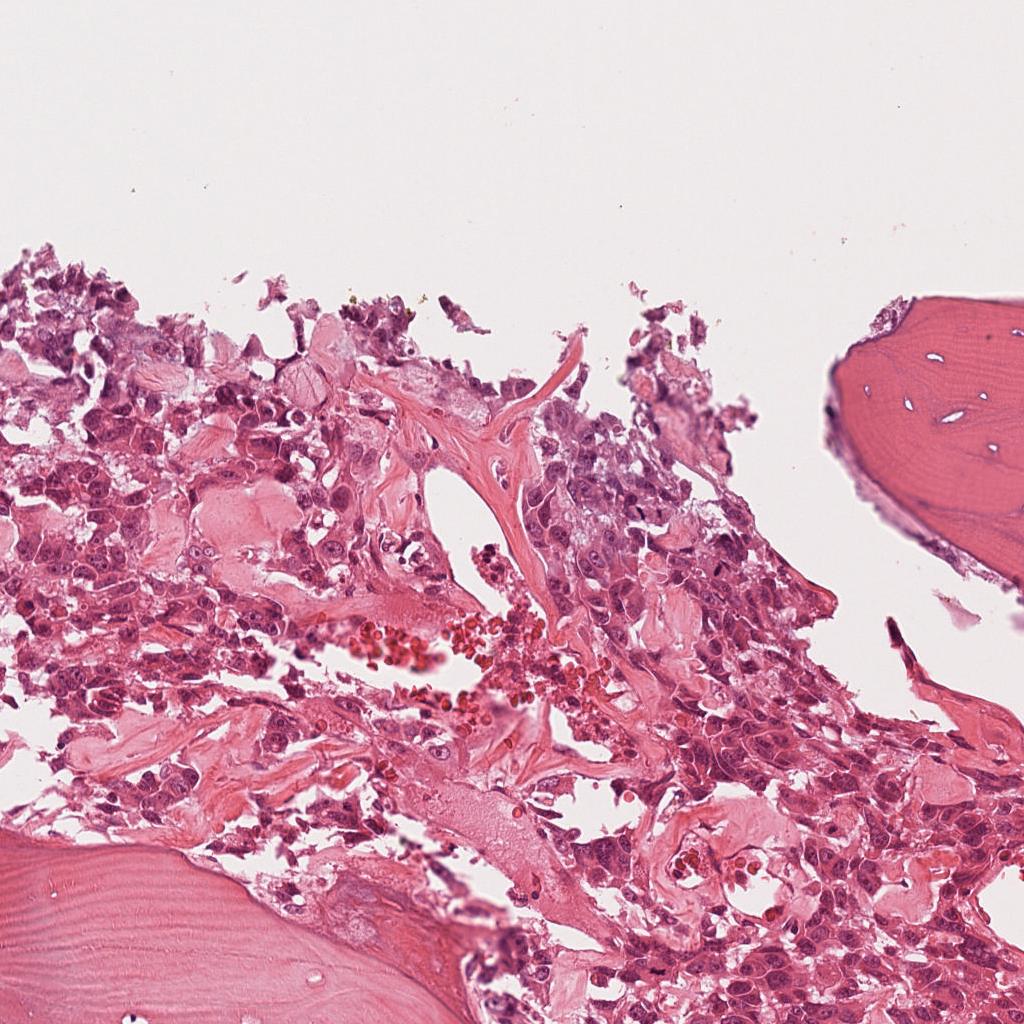
Label: Viable